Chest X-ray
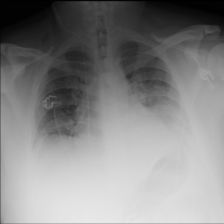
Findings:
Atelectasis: negative
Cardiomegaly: negative
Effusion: negative
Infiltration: negative
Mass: negative
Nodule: negative
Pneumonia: negative
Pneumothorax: negative
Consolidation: negative
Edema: negative
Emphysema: negative
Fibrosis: negative
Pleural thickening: negative
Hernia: negative